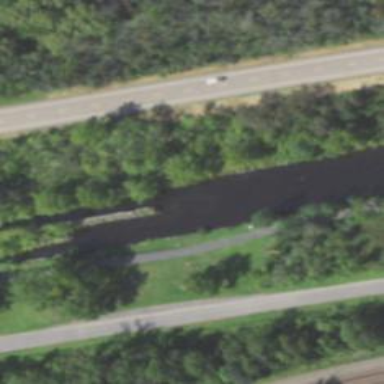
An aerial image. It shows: Canal.